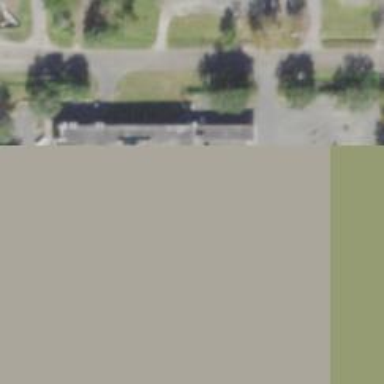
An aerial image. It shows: Post office.